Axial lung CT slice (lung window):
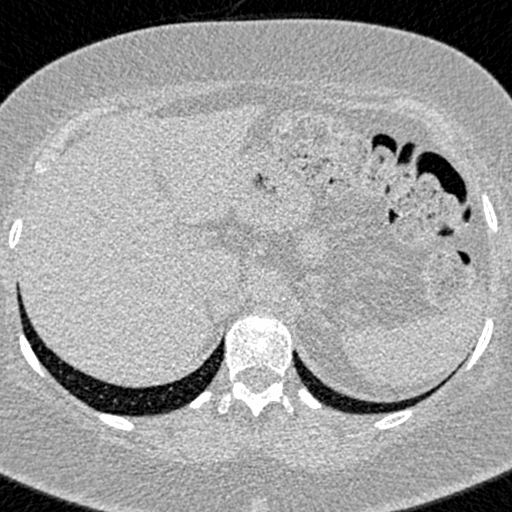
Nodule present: no